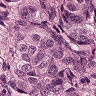
Metastatic tissue present: yes